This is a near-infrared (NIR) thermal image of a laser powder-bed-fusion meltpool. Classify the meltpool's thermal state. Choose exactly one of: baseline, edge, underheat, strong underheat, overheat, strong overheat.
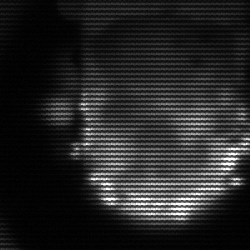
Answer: baseline